九年级 · 度量几何学
如图, 在 $\triangle A B C$ 中, $\cos B=\frac{\sqrt{2}}{2}, \sin C=\frac{3}{5}, A C=5$, 则 $\triangle A B C$ 的面积是 ( )

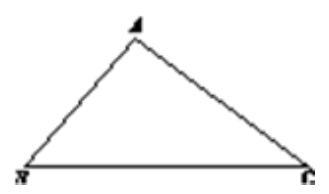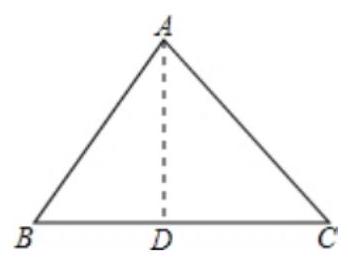
A. $\frac{21}{2}$
B. 12
C. 14
D. 21
答案: A
解析: 过点 $\mathrm{A}$ 作 $\mathrm{AD} \perp \mathrm{BC}$,

$\because \triangle \mathrm{ABC}$ 中, $\cos \mathrm{B}=\frac{\sqrt{2}}{2}, \sin \mathrm{C}=\frac{3}{5}, \mathrm{AC}=5$,

$\therefore \cos \mathrm{B}=\frac{\sqrt{2}}{2}=\frac{B D}{A B}, \therefore \angle \mathrm{B}=45^{\circ}, \because \sin \mathrm{C}=\frac{3}{5}=\frac{A D}{A C}=\frac{A D}{5}$,

$\therefore \mathrm{AD}=3, \quad \therefore \mathrm{CD}=\sqrt{5^{2}-3^{2}}=4, \quad \therefore \mathrm{BD}=3$,

则 $\triangle \mathrm{ABC}$ 的面积是: $\frac{1}{2} \times \mathrm{AD} \times \mathrm{BC}=\frac{1}{2} \times 3 \times(3+4)=\frac{21}{2}$. 故选: $\mathrm{A}$.